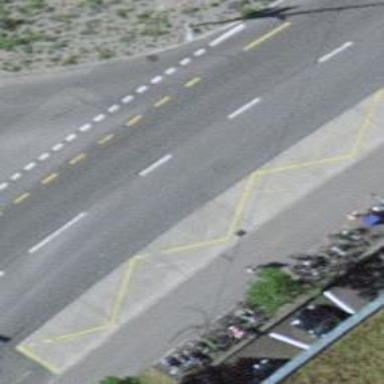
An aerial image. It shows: Secondary road with asphalt surface. There are separate sidewalks on both sides and lane for cyclists on both sides.